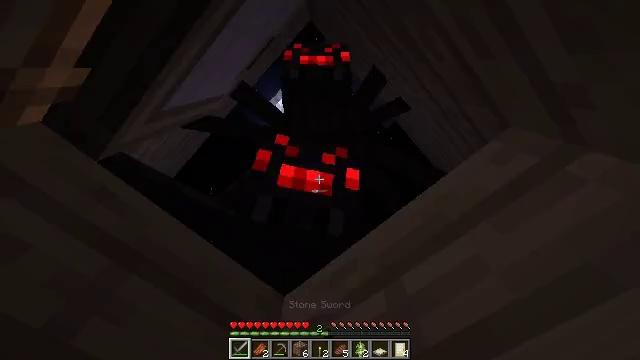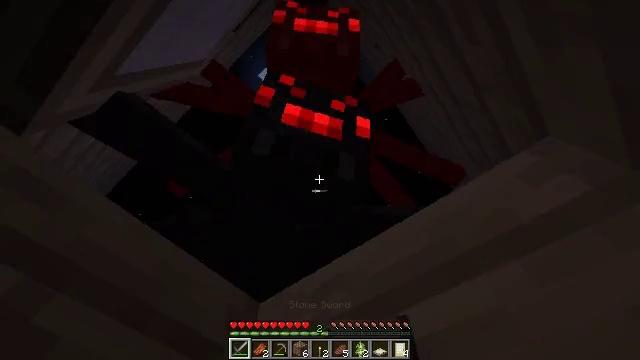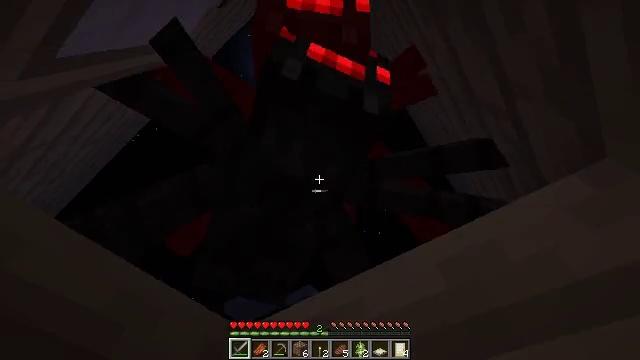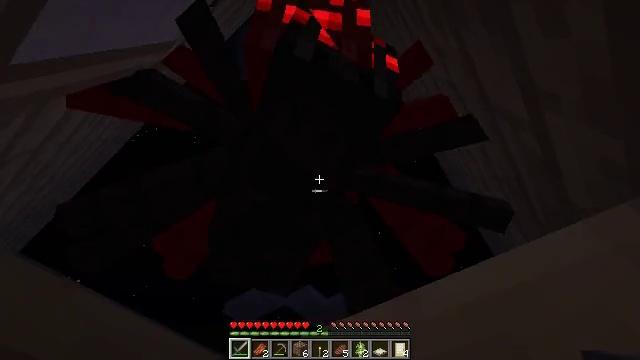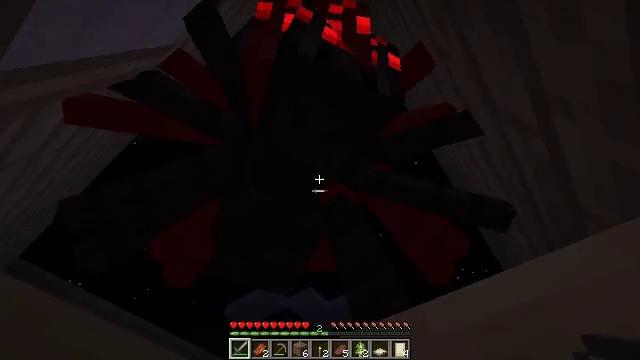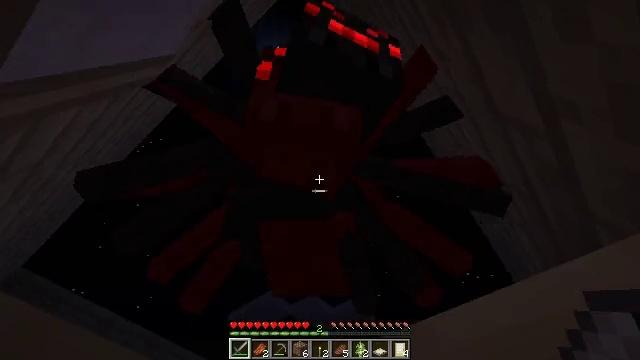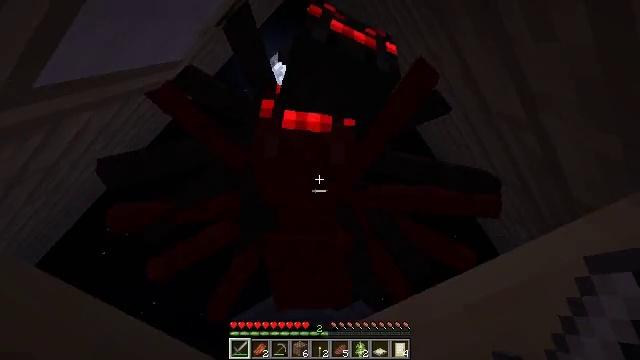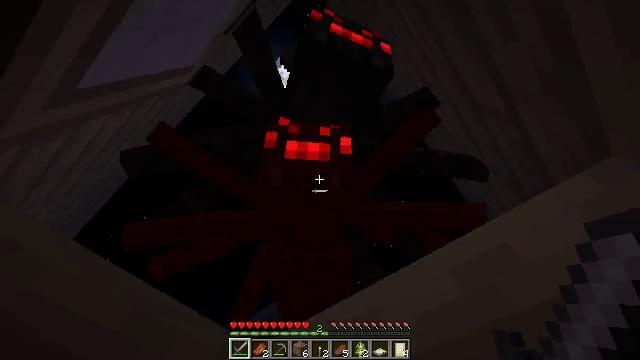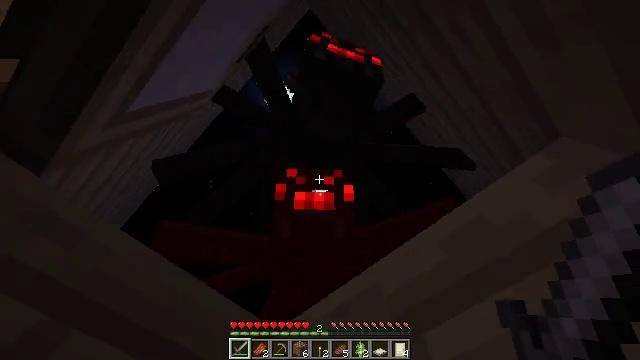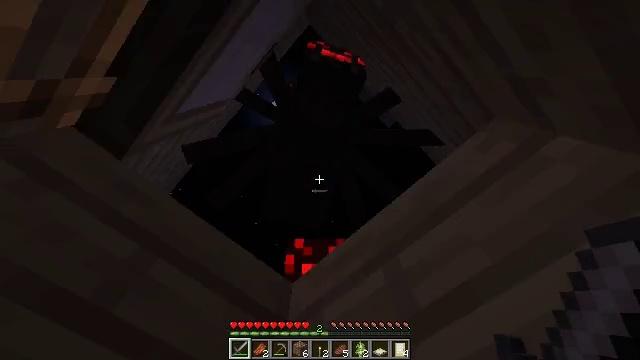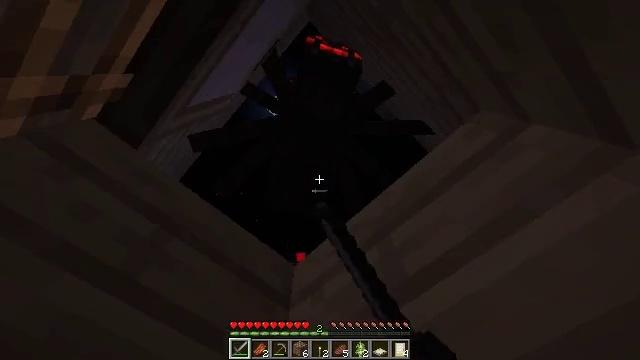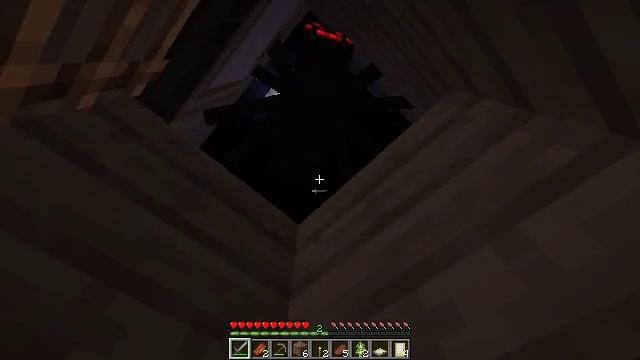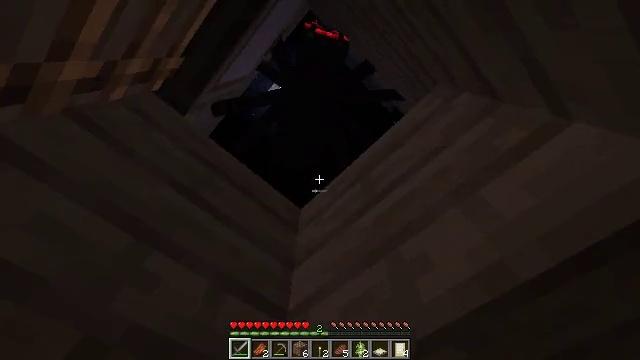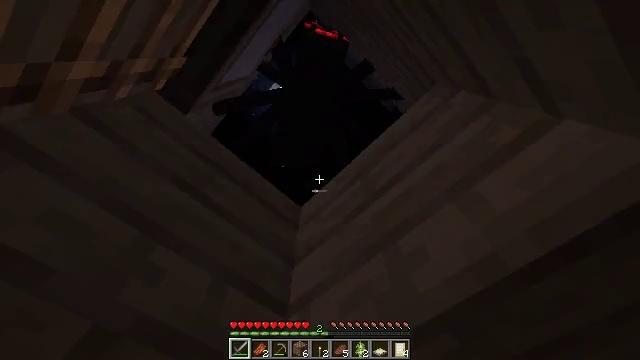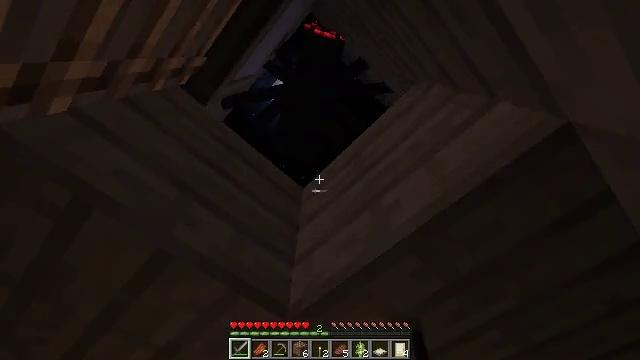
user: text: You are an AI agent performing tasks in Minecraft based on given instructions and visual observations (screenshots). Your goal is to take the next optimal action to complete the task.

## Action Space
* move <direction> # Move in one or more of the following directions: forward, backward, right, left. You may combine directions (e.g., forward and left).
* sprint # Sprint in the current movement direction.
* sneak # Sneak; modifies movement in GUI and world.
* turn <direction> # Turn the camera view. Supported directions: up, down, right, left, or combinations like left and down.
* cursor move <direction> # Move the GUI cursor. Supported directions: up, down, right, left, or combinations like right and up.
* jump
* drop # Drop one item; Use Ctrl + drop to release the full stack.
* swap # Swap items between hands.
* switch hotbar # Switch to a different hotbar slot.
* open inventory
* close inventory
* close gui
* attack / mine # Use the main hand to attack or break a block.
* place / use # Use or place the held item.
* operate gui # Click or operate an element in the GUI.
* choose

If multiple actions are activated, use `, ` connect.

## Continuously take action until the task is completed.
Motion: motion action
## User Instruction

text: Fight a spider.
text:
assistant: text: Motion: turn right and down, jump
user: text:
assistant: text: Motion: turn right and down, jump
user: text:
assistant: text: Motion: no_op
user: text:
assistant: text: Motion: no_op
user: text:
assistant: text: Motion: turn up
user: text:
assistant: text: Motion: no_op
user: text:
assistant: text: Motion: turn left
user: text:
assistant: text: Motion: turn left and up
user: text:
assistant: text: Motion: turn left and up, attack / mine
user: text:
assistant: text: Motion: attack / mine
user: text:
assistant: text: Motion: turn down, attack / mine
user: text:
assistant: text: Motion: attack / mine
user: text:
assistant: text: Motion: no_op
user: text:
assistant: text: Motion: jump
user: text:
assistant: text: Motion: jump